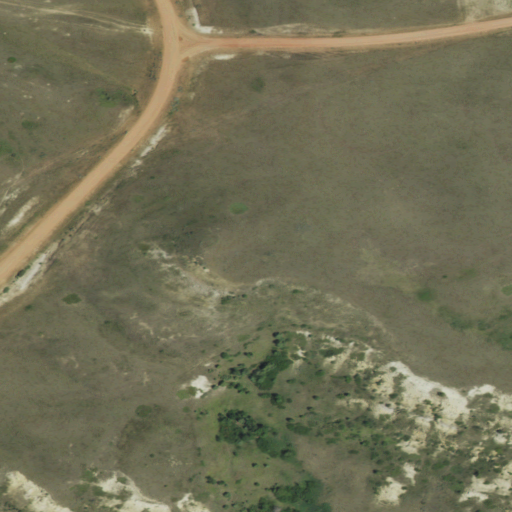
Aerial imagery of mountain in North Dakota named Grassy Butte containing grassland and shrub